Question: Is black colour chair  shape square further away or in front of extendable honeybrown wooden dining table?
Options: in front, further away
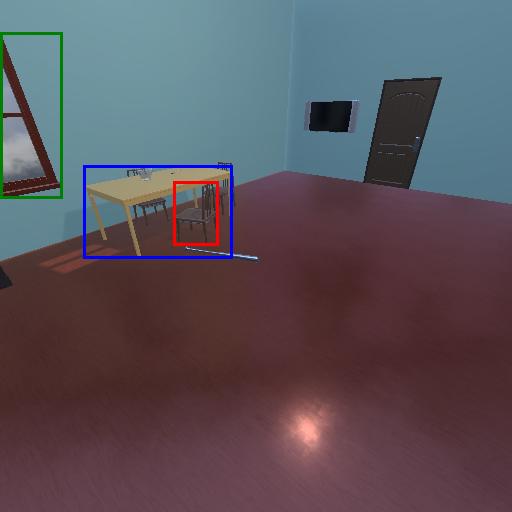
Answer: in front